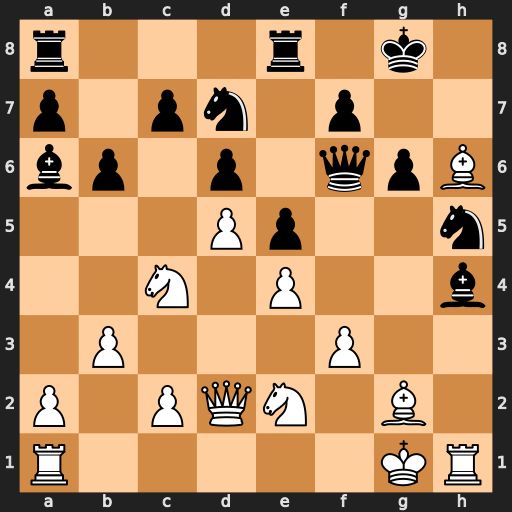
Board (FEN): r3r1k1/p1pn1p2/bp1p1qpB/3Pp2n/2N1P2b/1P3P2/P1PQN1B1/R5KR
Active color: w
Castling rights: -
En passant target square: -
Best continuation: Rxh4 Qxh4 Bg5 Qxg5 Qxg5